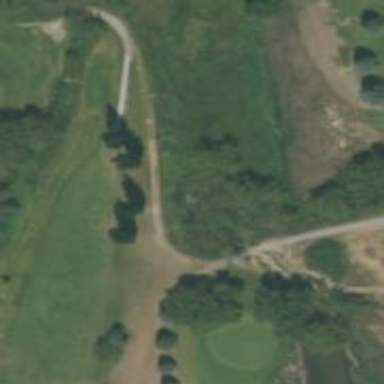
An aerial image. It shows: Service road designated as golf cart path.